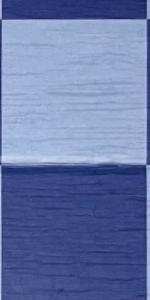
Label: Empty